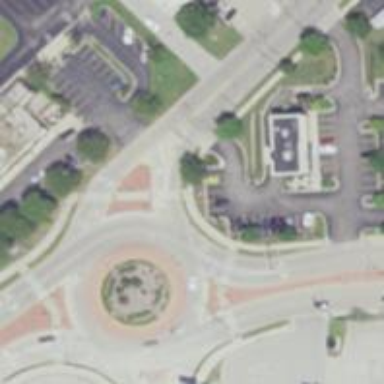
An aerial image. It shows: Roundabout at primary highway.